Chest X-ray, PA view. Patient: 47 years old, sex F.
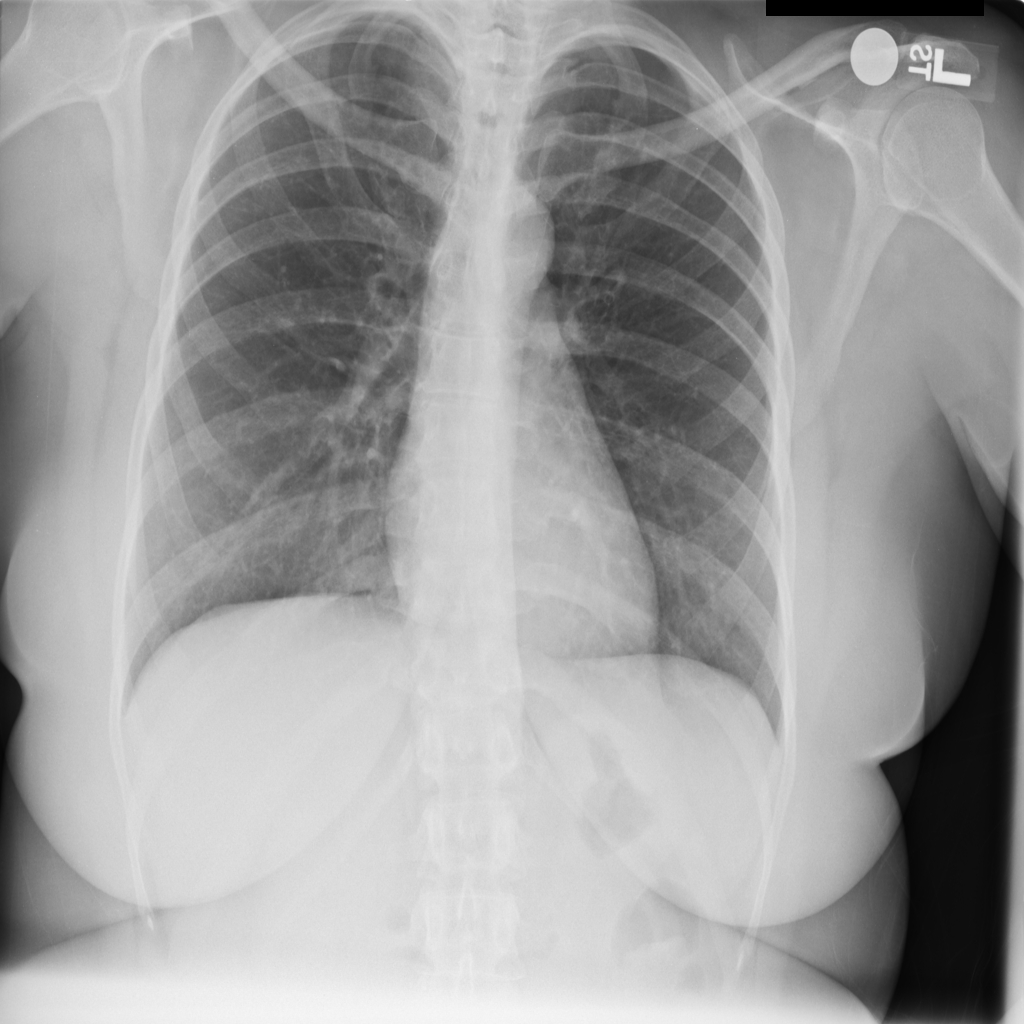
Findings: No Finding